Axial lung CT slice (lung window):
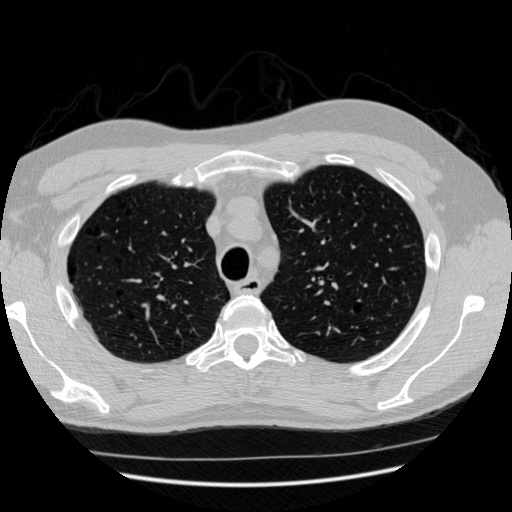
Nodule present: no